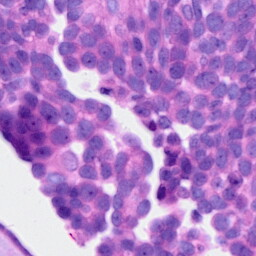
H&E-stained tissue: Ovarian